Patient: sex M, age 66
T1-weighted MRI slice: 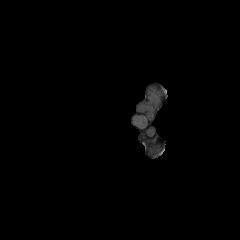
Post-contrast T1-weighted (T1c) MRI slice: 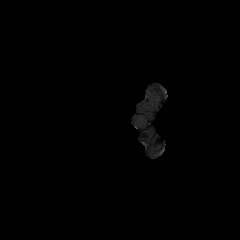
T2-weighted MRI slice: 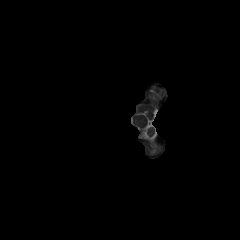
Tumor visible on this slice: no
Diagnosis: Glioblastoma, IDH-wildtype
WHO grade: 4